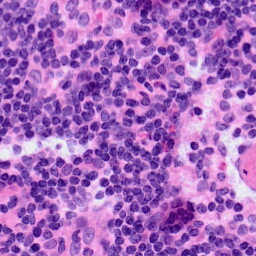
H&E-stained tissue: LymphNode